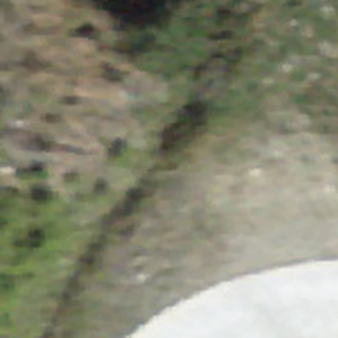
Label: other